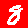
Digit: 8